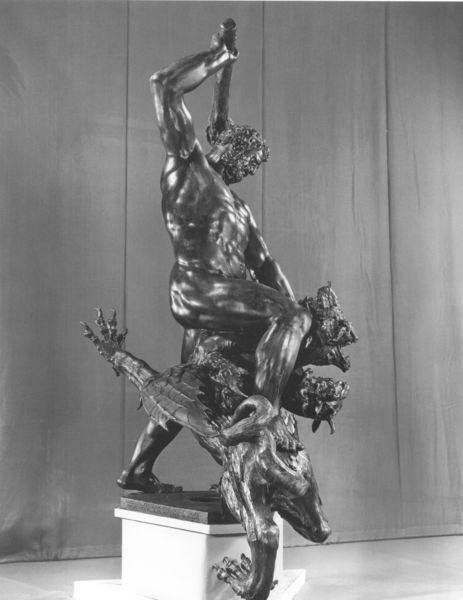
Titel: Herkulesbrunnen in Augsburg
Künstler: Adriaen de Vries
Standort: Augsburg (EU - D - B)
Schlagwörter: flügel, hand, kampf, kopf, mann, nackt, tier, bart, arm, sockel, figur, stoff, skulptur, statue, bein, figuren, gewalt, muskeln, glanz, metall, bronze, plastik, knüppel, schwarzweiß, krallen, muskel, teufel, greif, löwe, herkules, keule, ungeheuer, drachen, drache, klauen, monster, bestie, pranke, bronzue, monser, kaule